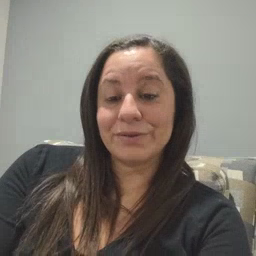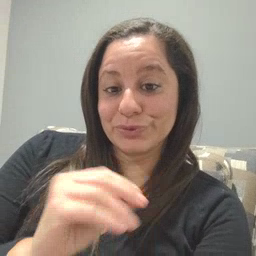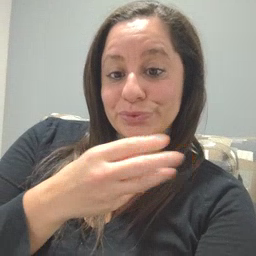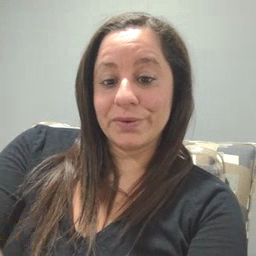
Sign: story